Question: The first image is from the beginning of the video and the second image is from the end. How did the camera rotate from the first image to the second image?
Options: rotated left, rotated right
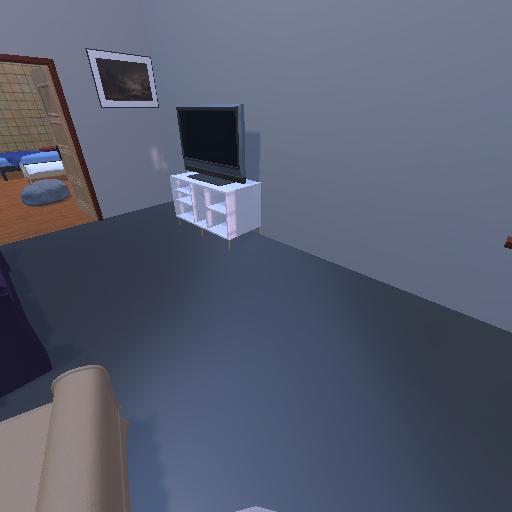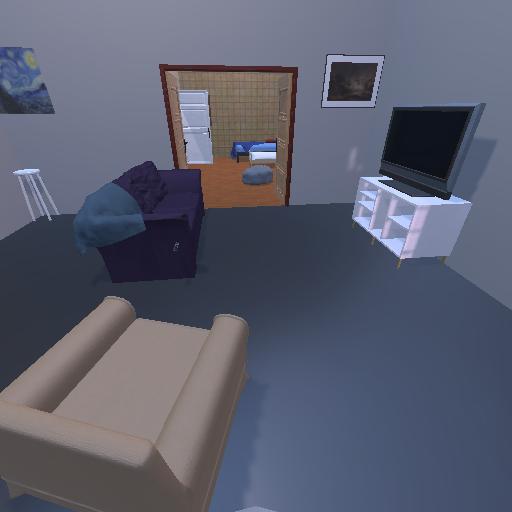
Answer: rotated left